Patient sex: M
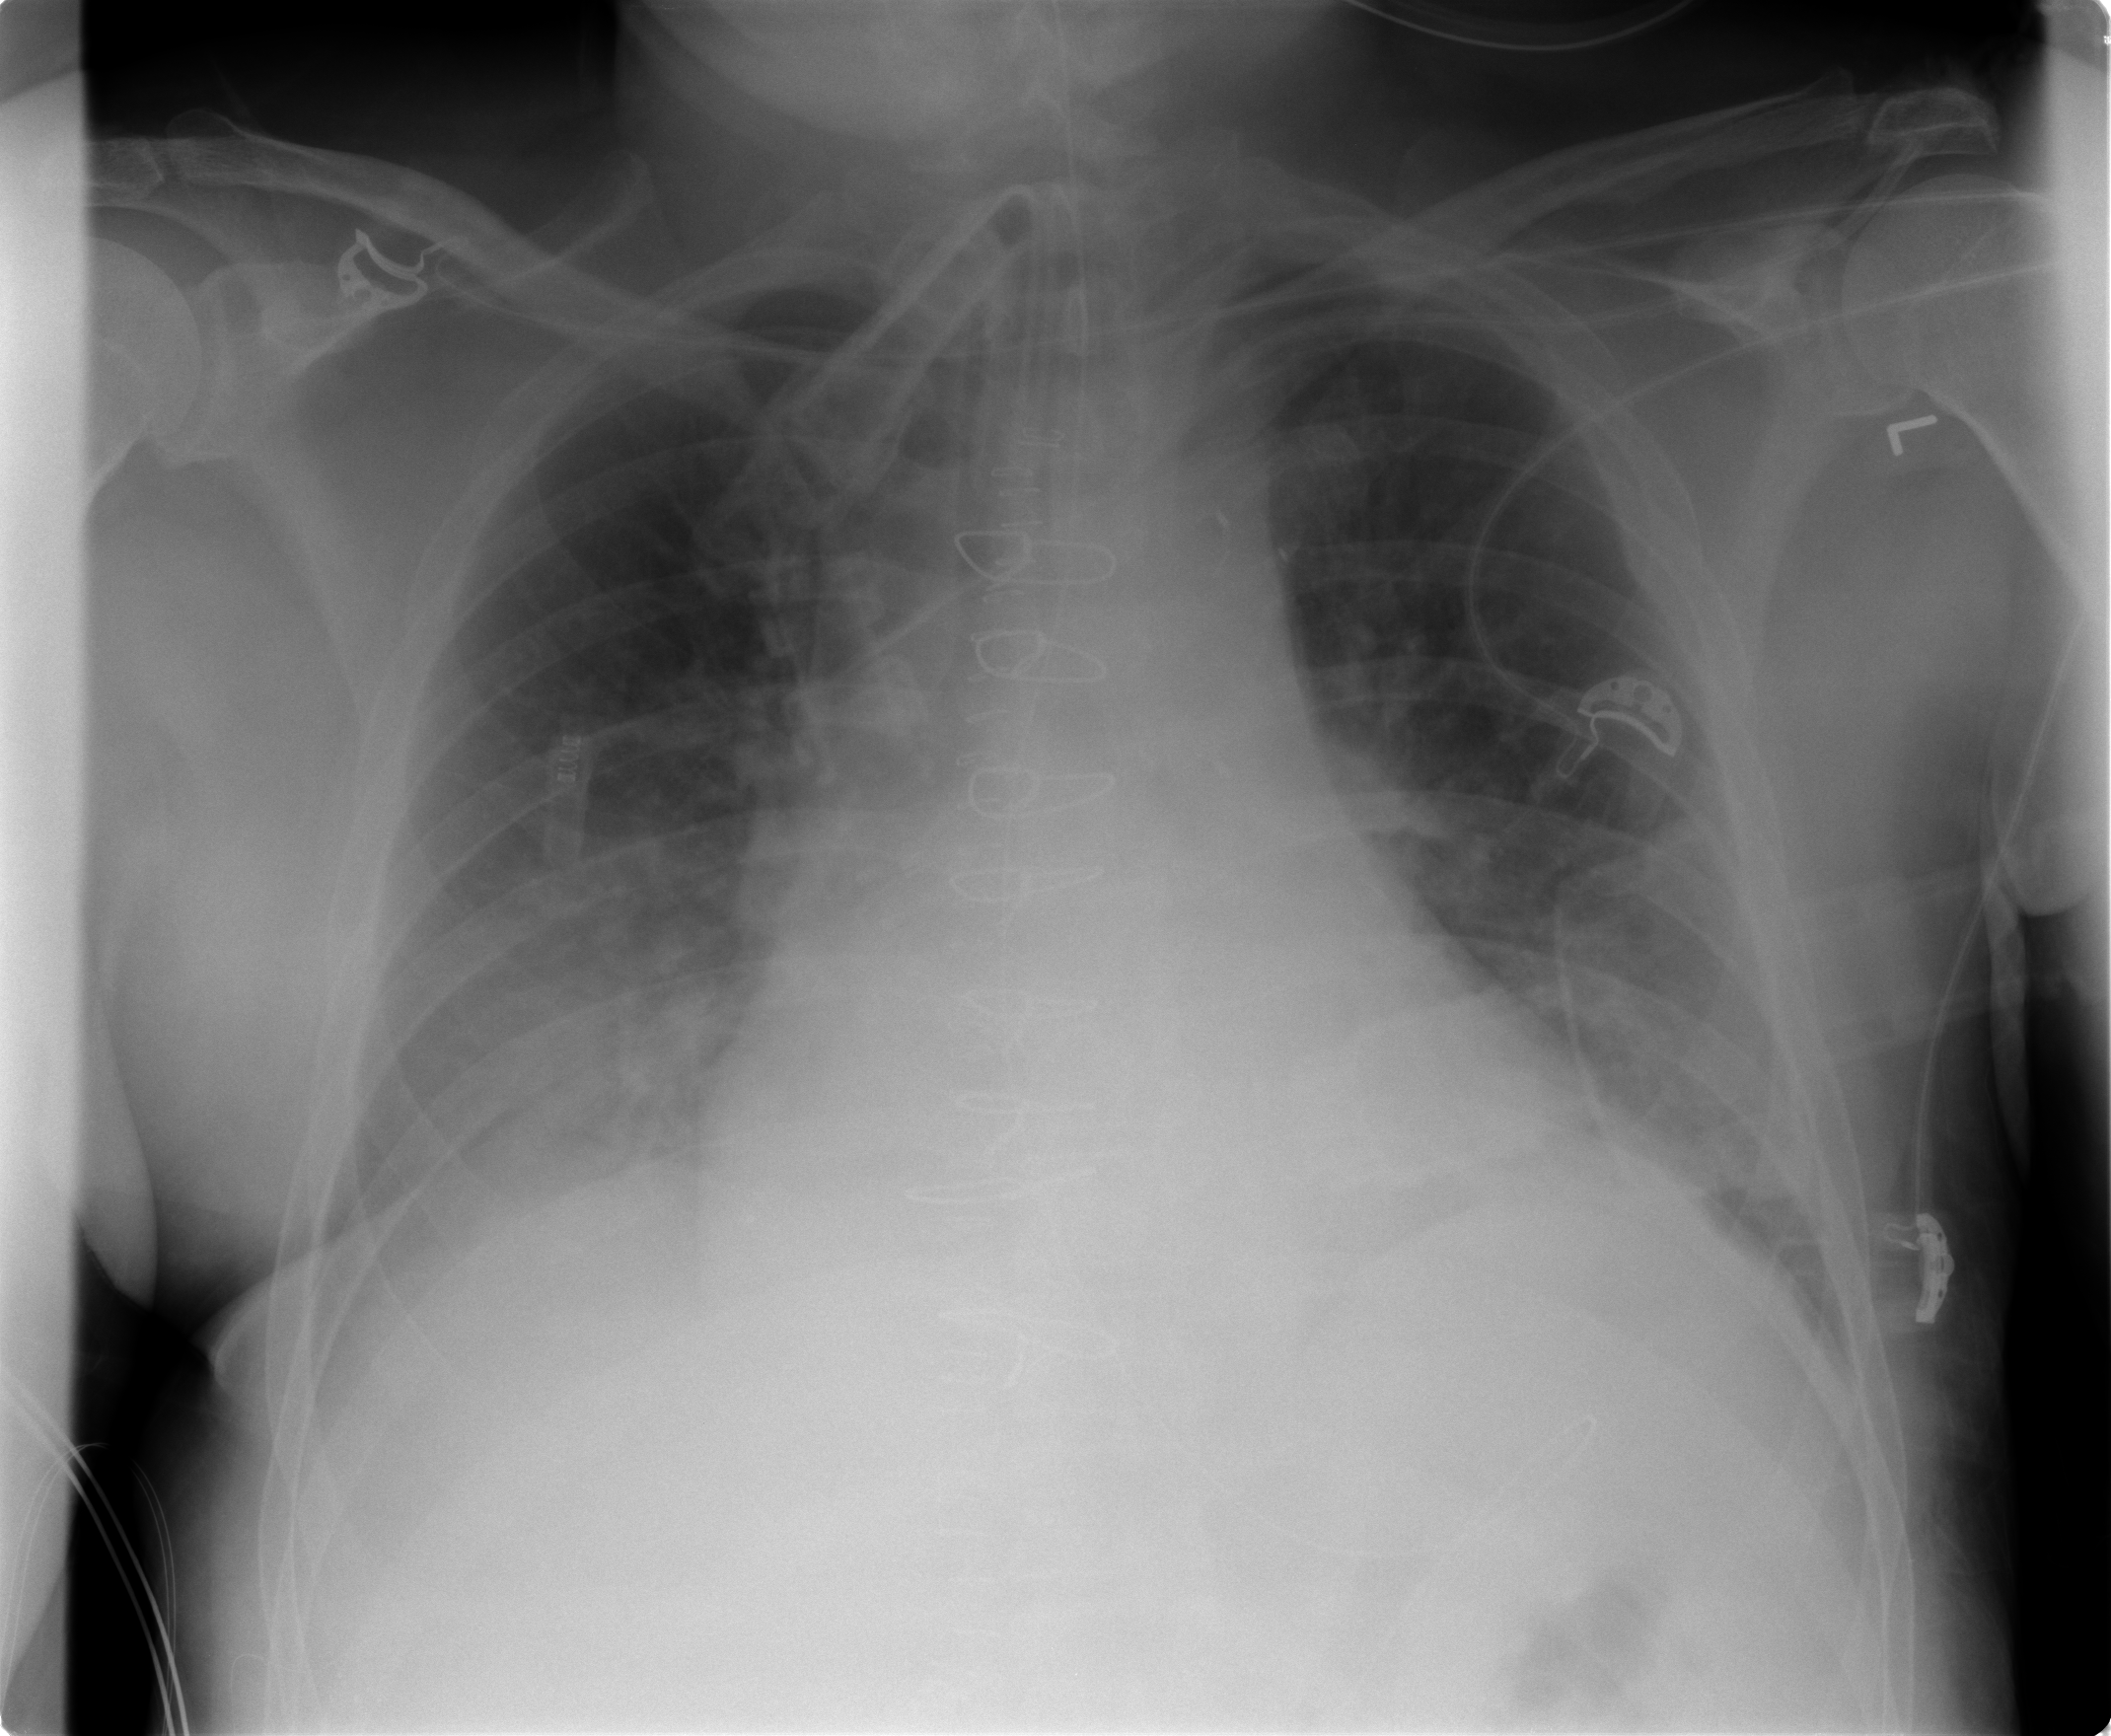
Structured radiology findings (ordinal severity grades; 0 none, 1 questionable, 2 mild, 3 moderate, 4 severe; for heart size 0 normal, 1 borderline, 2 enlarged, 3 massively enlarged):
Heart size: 2
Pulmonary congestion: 1
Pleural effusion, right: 2
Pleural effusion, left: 0
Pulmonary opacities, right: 0
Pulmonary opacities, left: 0
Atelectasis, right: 2
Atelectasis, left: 1